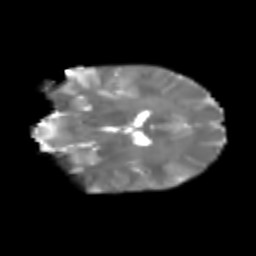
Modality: T2w
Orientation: coronal
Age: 23
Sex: male
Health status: healthy